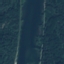
Land use / land cover: River